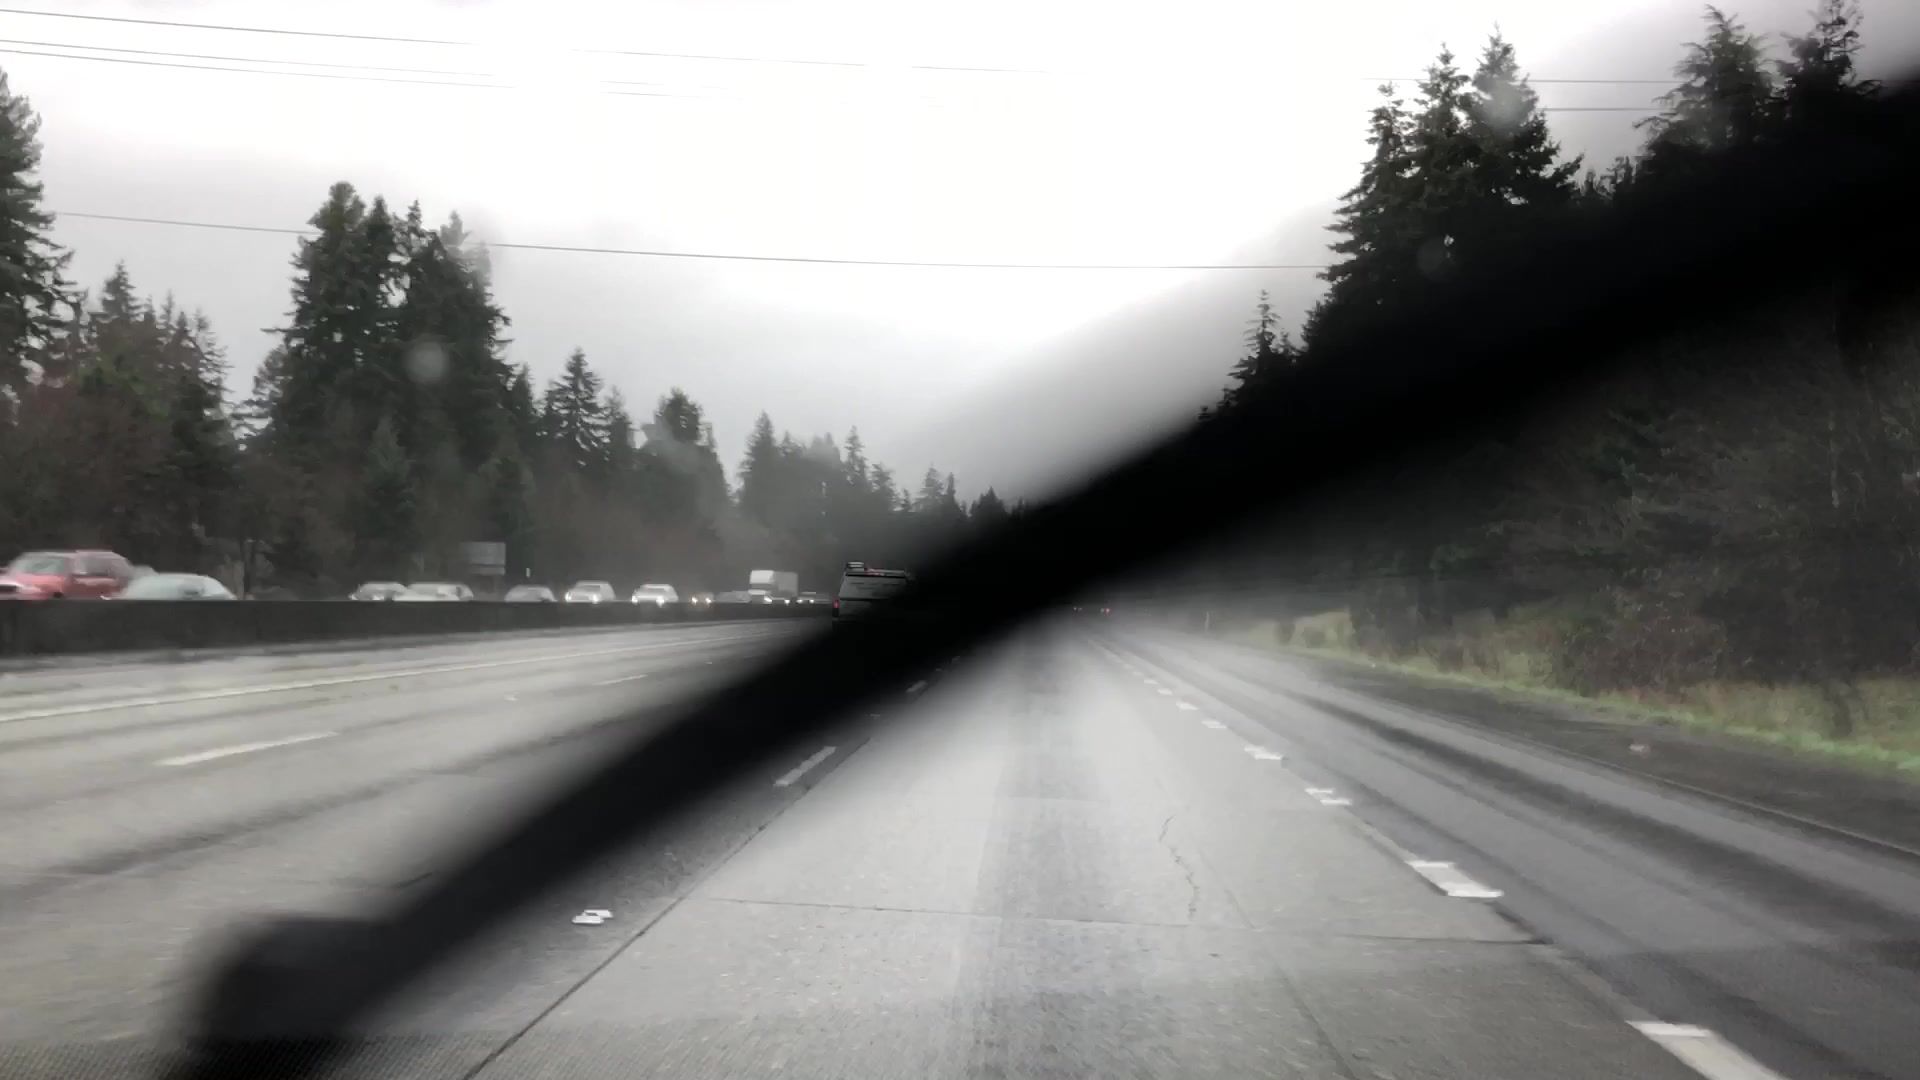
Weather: snowy
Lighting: day
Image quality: slightly poor
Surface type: driving surface
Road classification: motorway
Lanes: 5
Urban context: urban centre
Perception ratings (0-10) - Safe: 3.69, Lively: 2.31, Beautiful: 2.16, Boring: 6.94, Depressing: 2.66, Wealthy: 2.4